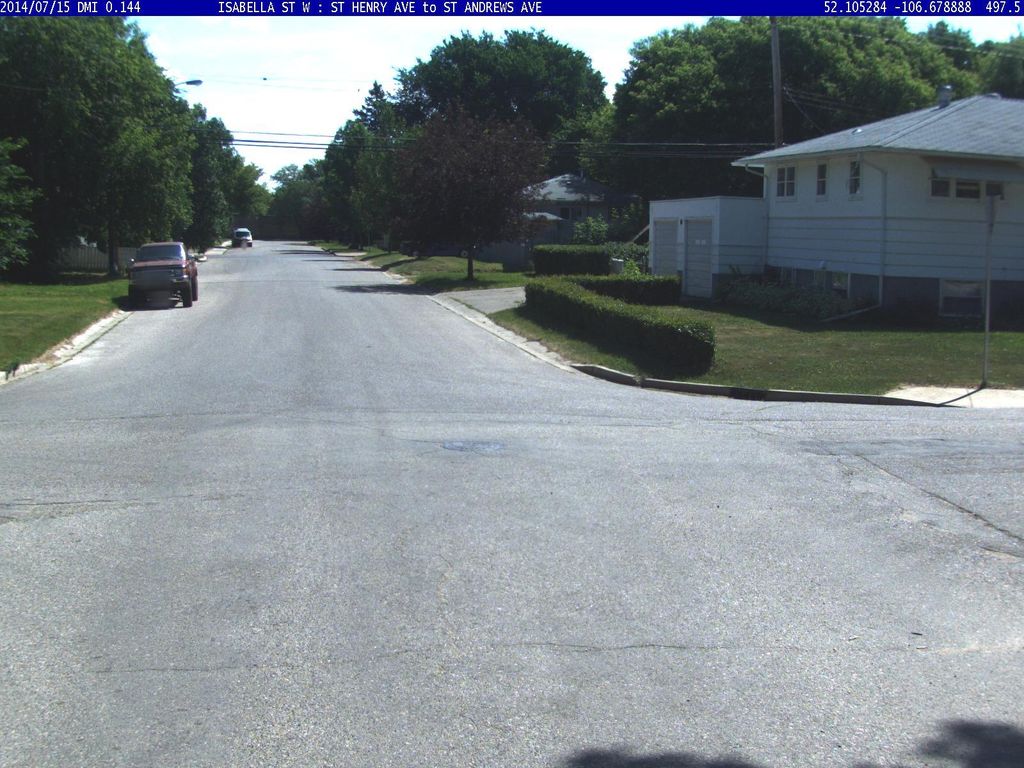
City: saskatoon